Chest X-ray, AP view. Patient: 52 years old, sex M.
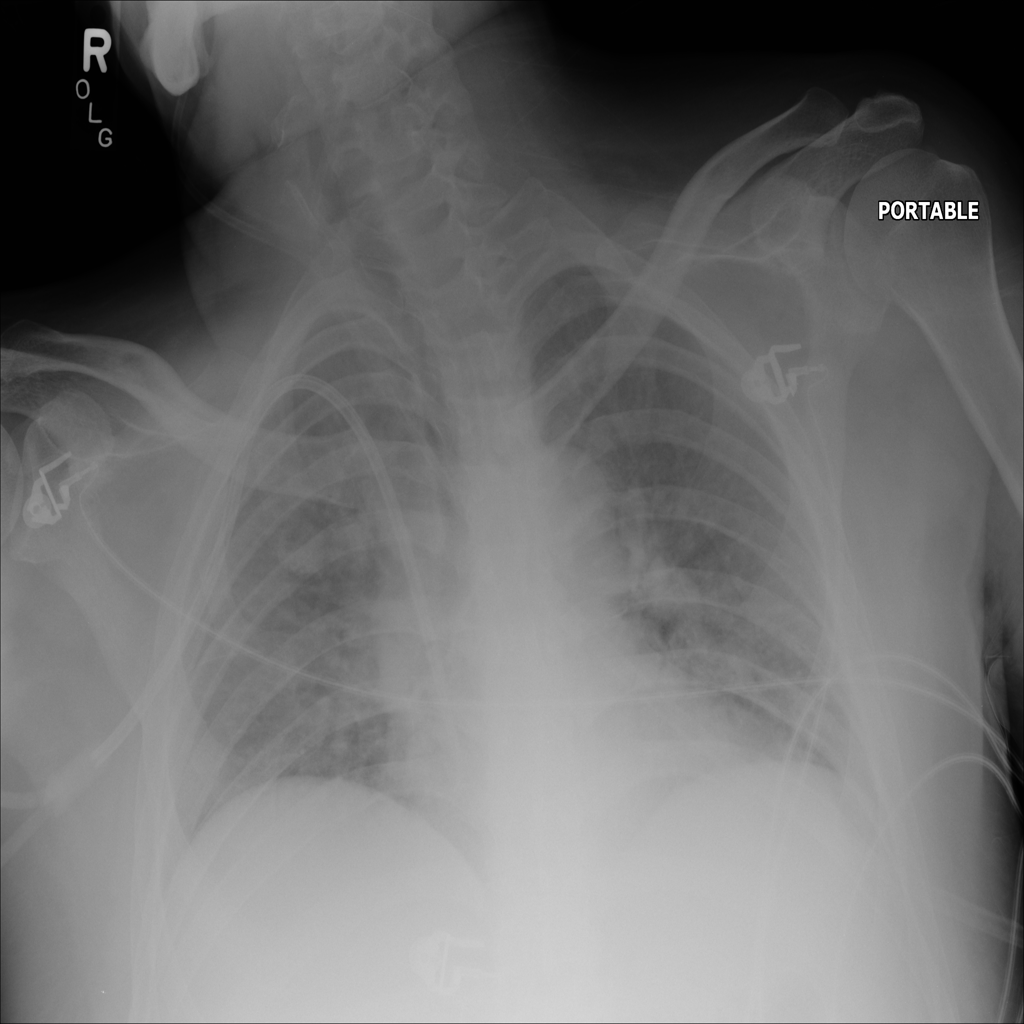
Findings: No Finding